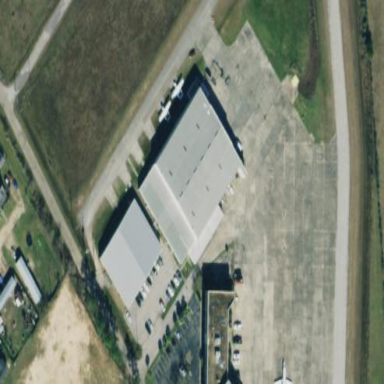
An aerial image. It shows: Hangar building located at airport.